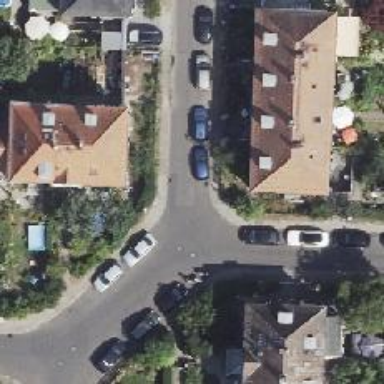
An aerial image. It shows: Residential road with asphalt surface. There is separate sidewalk and opposite cycleway. The right side of the road has parking lane.